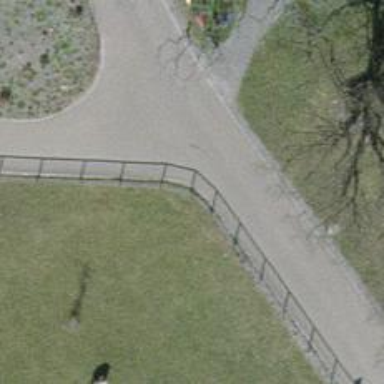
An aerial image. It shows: Fence is in the image.